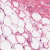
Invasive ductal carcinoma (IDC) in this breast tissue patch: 0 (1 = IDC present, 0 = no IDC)